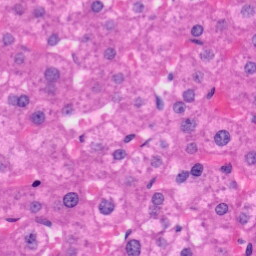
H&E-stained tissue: Liver